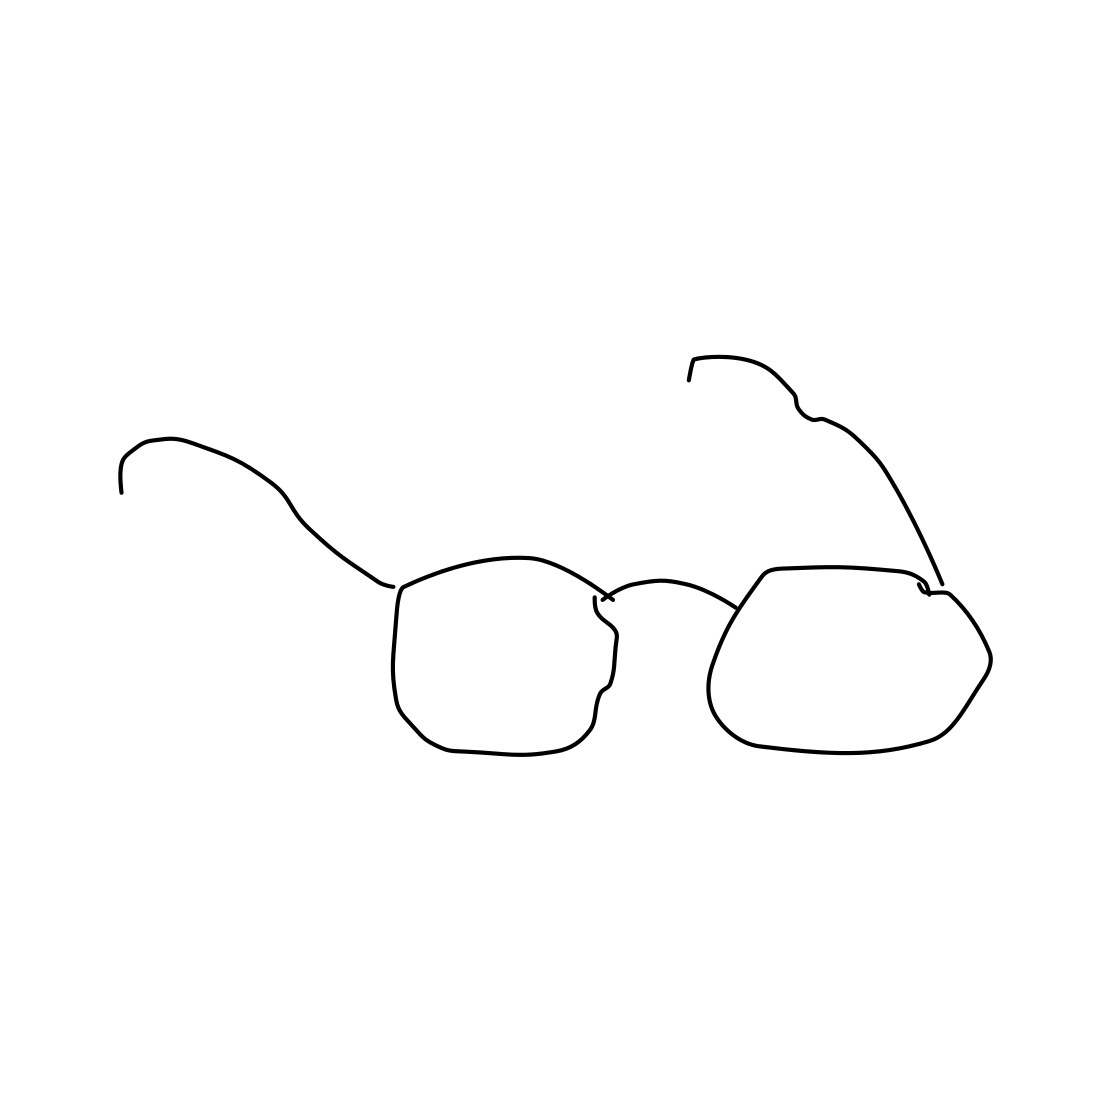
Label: eyeglasses